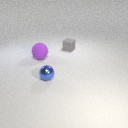
small blue metal sphere to the right of large purple rubber sphere